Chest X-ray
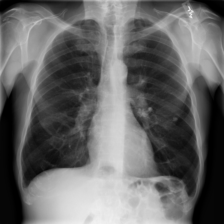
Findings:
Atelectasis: negative
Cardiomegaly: negative
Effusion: negative
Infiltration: negative
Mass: negative
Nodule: negative
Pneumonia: negative
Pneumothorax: negative
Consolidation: negative
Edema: negative
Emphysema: positive
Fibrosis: negative
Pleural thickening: negative
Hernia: negative